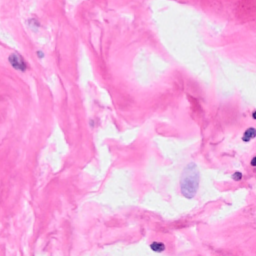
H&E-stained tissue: Breast